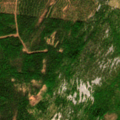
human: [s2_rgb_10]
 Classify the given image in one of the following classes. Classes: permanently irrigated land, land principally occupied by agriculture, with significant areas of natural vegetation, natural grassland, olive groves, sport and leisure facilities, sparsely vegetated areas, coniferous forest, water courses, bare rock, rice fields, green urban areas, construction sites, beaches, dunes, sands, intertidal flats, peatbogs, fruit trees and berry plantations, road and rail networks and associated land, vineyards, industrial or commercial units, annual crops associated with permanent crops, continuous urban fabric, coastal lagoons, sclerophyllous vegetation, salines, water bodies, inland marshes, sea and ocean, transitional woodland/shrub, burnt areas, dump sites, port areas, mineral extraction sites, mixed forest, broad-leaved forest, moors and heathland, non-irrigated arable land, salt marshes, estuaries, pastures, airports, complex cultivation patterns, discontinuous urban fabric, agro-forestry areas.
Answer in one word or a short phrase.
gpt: coniferous forest, mixed forest, transitional woodland/shrub